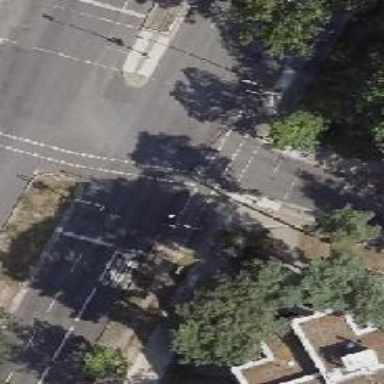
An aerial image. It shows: Secondary road with asphalt surface. There is parallel parking lane on the right side and cycle track on the right as well.